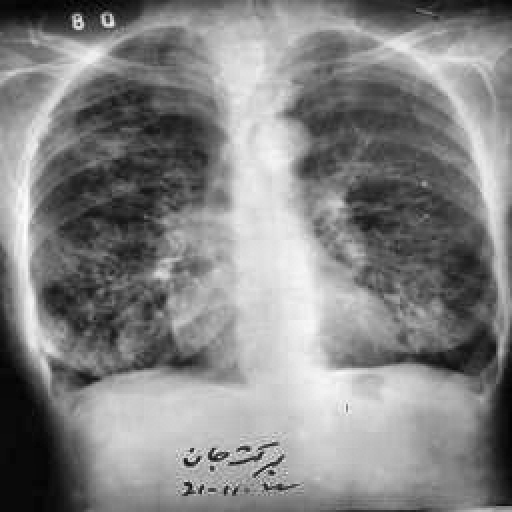
Finding: TUBERCULOSIS